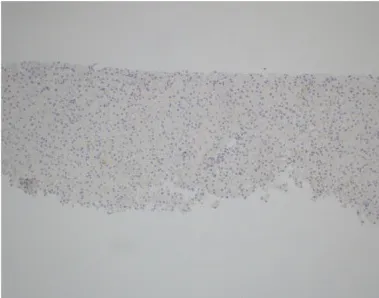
T-cell infiltration in the setting of anti-PD-1 induced autoimmune hepatitis. Liver biopsy obtained during acute hepatitis demonstrates significant infiltration of CD3+ T-cells.
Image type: pathology (immunostaining)